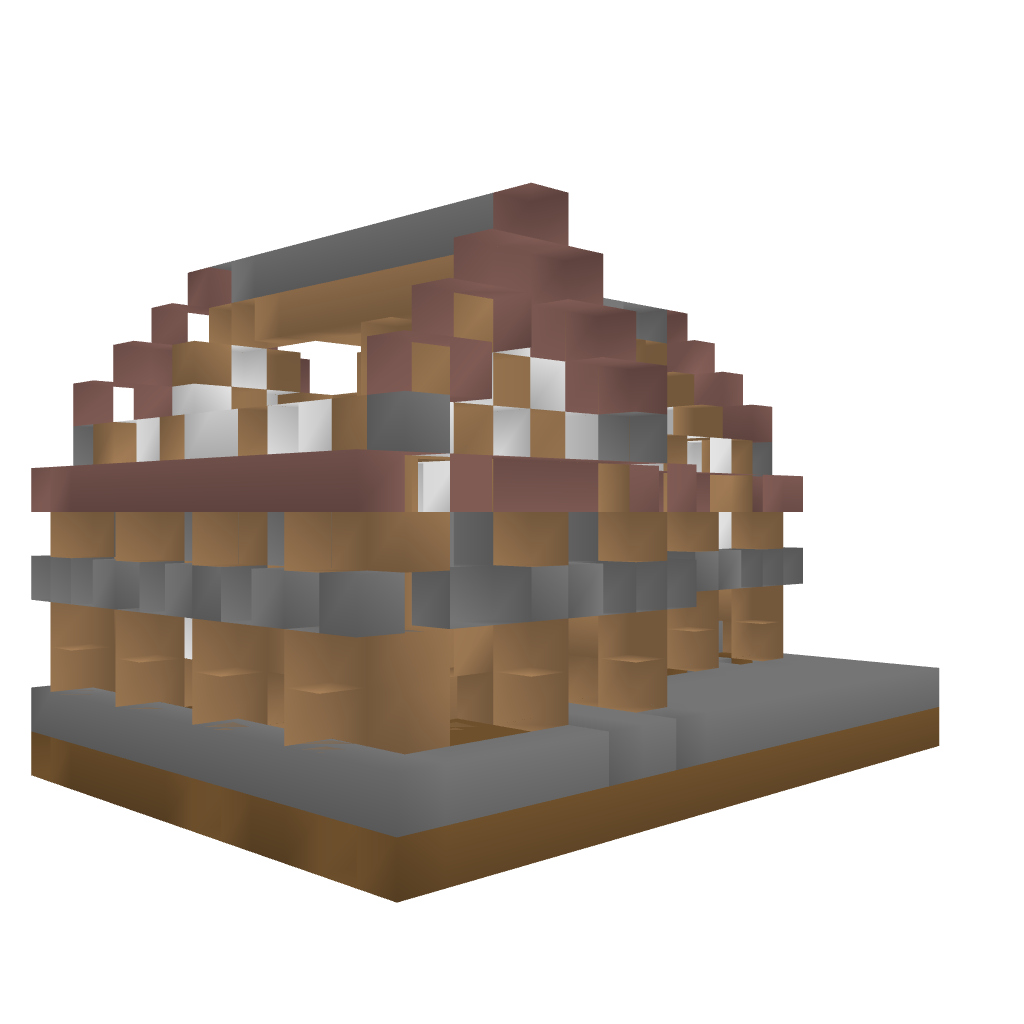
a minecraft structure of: Survival Barnhouse bad low quality